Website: home-depot
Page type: review-order
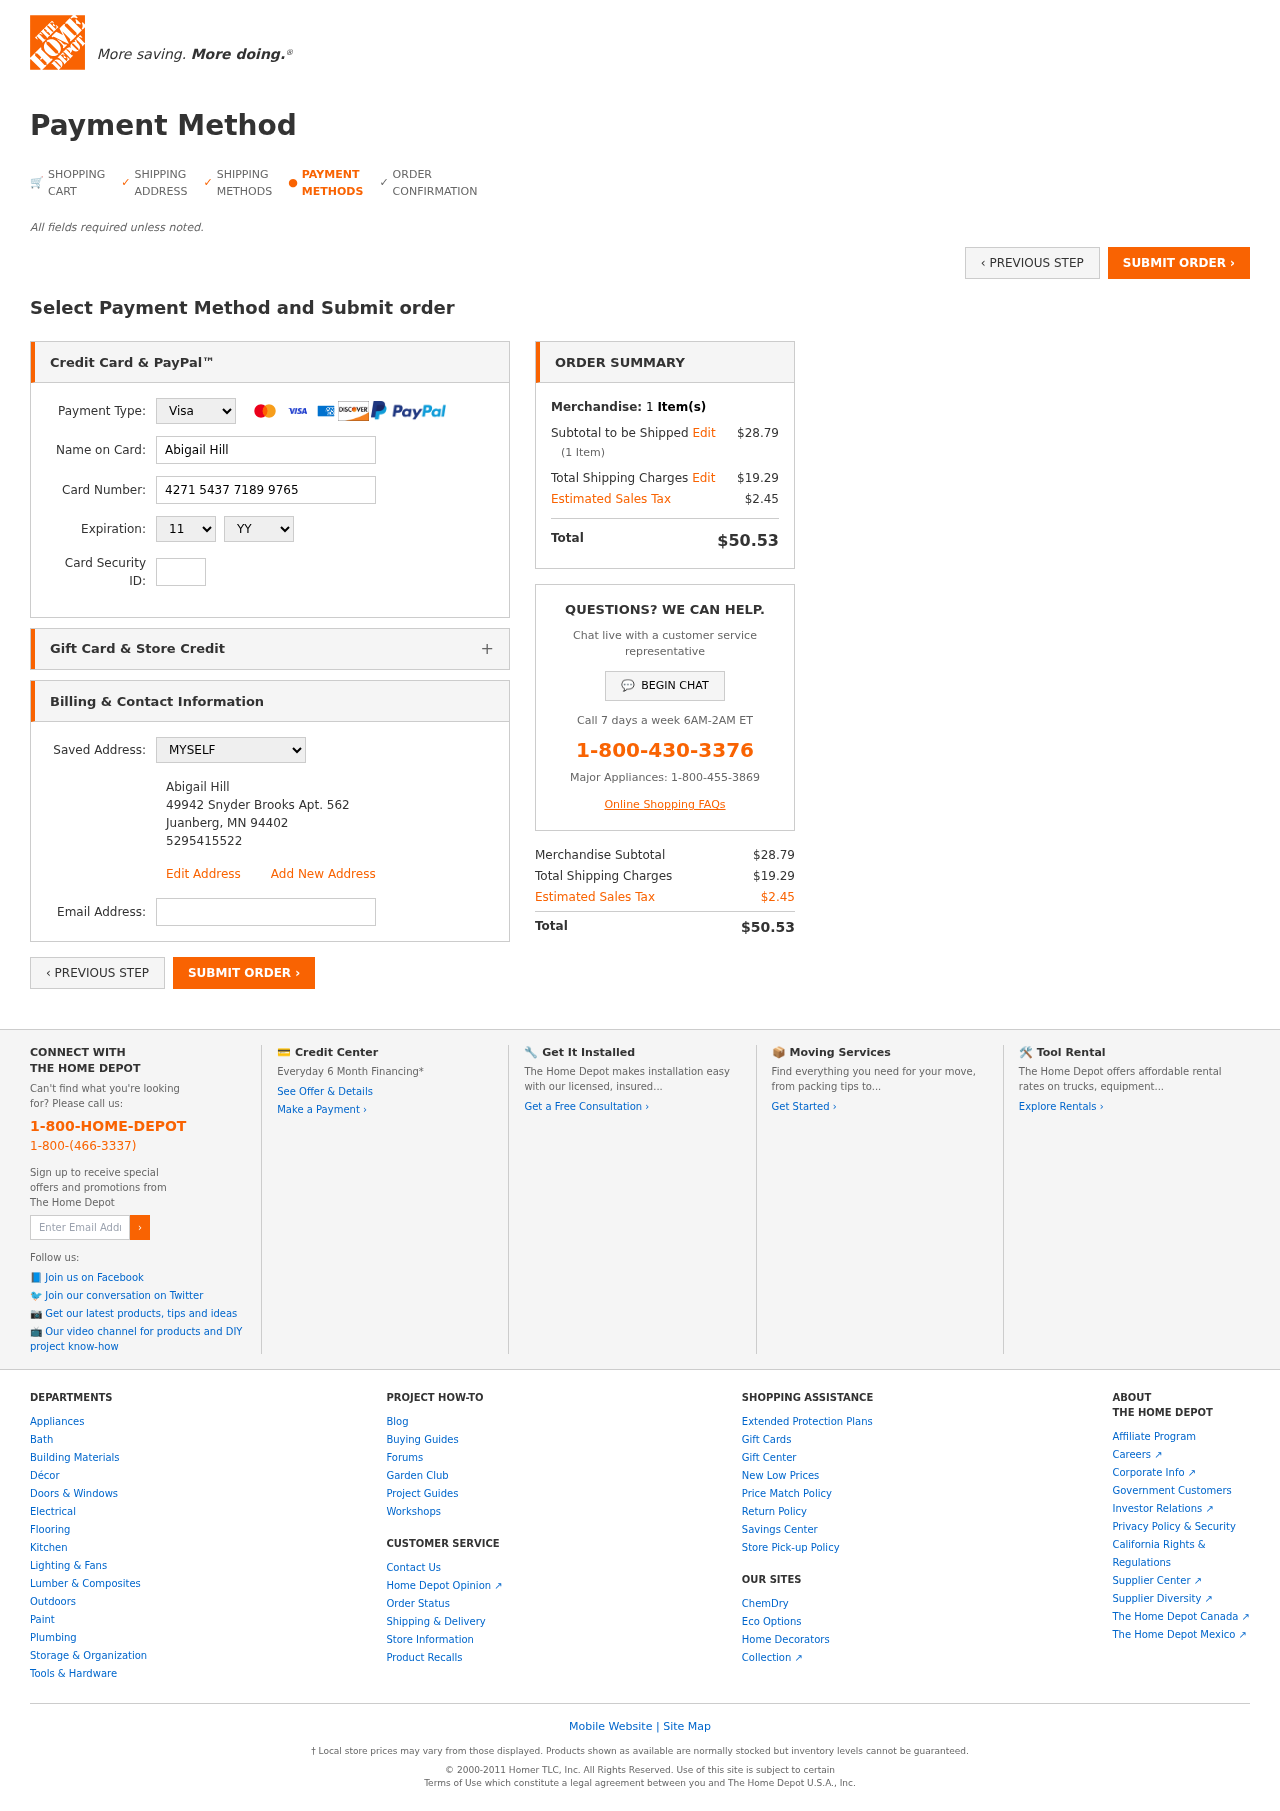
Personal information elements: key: PII_CARD_CVV
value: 566
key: PII_CARD_EXPIRY_MONTH
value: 11
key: PII_CARD_EXPIRY_YEAR
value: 26
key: PII_CARD_NUMBER
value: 4271 5437 7189 9765
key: PII_CARD_TYPE
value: Visa
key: PII_EMAIL
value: abigailhill@yahoo.com
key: PII_FULLNAME
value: Abigail Hill
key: PII_FULLNAME2
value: Abigail Hill
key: PII_STREET
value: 49942 Snyder Brooks Apt. 562
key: PII_CITY2
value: Juanberg
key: PII_STATE_ABBR2
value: MN
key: PII_POSTCODE
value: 94402
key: PII_POSTCODE_FULL
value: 94402
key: PII_POSTCODE_NUMERIC
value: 94402
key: PII_PHONE2
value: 5295415522
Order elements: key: ORDER_NUM_ITEMS
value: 1
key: ORDER_SUBTOTAL
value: $28.79
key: ORDER_NUM_ITEMS2
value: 1
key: ORDER_SHIPPING_COST
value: $19.29
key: ORDER_TAX
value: $2.45
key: ORDER_TOTAL
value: $50.53
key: ORDER_SUBTOTAL2
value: $28.79
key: ORDER_SHIPPING_COST2
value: $19.29
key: ORDER_TAX2
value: $2.45
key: ORDER_TOTAL2
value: $50.53